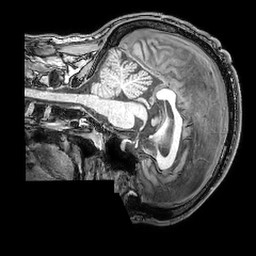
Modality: T1w
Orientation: sagittal
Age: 47
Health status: ill
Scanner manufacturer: philips
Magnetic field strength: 3 T
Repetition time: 0.007 s
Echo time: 0.0035 s